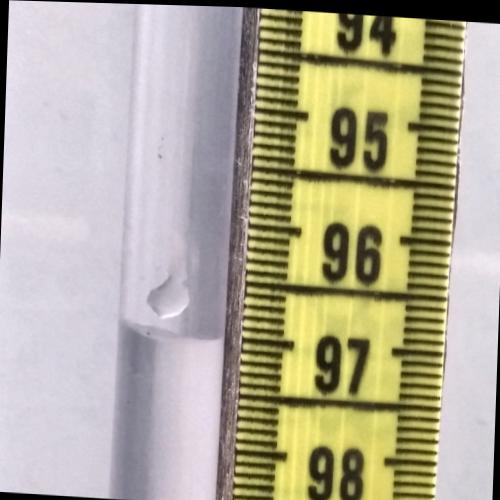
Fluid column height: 97.0 cm